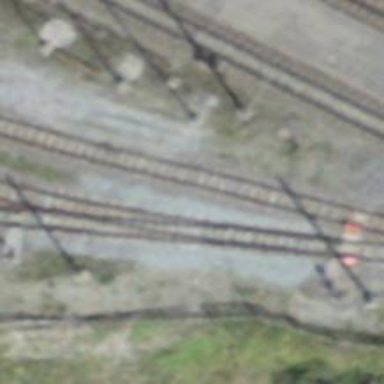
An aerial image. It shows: Narrow-gauge railway siding with one track.